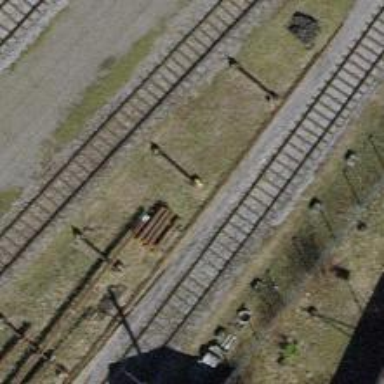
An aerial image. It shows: Single-track electrified railway yard with contact line electrification.